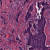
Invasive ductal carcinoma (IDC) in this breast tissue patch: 1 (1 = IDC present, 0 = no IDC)